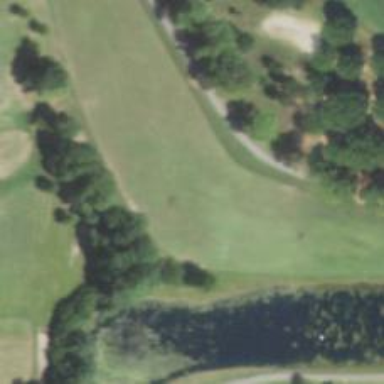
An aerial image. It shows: View of golf hole.